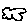
Label: cloud